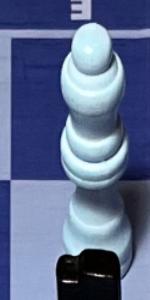
Label: Queen_White